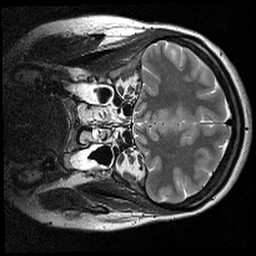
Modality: T2w
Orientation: coronal
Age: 31
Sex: female
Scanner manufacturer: siemens
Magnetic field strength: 3 T
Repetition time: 8 s
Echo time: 0.085 s